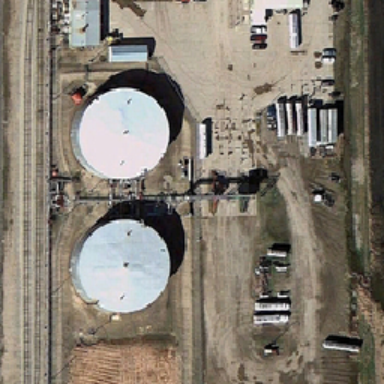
Two large storage tanks are located near the railway .